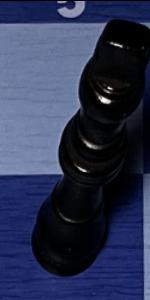
Label: King_Black